Question: I want to display the x and y coordinates from an accelerometer on an image. I used QPainter to set up the image and the drawPoint function to draw the coordinate at the given point. When the new coordinate is drawn, I need to erase the old coordinate so that there is only one at a time. In the code below, I called drawCoordinate twice, what happens is the target image ends up with 2 coordinate points at 0,0 and 0.5,0.5 but ideally I would be left with the last drawn coordinate.
This is my first question on here so I hope my format is correct! Let me know if I need to fix anything to help with clarity.

'''
class Target(QWidget):
def __init__(self):
super().__init__()
self.drawing = False
self.image = QPixmap(r"Pictures arget_png_300.png")
self.setGeometry(0, 0, 300, 300)
self.resize(self.image.width(), self.image.height())
self.show()
def paintEvent(self, event):
painter = QPainter(self)
painter.drawPixmap(self.rect(), self.image)
def paintCoordinate(self, x, y):
painter = QPainter(self.image)
r = QRect(-1, -1, 2, 2)
painter.setWindow(r)
pen = QPen(Qt.black, 0.06, Qt.DotLine, Qt.RoundCap)
painter.setPen(pen)
painter.drawPoint(QPointF(x, y))
if __name__ == '__main__':
app = QApplication(sys.argv)
ex = Target()
ex.paintCoordinate(0, 0)
ex.paintCoordinate(0.5, 0.5)
sys.exit(app.exec_())
'''
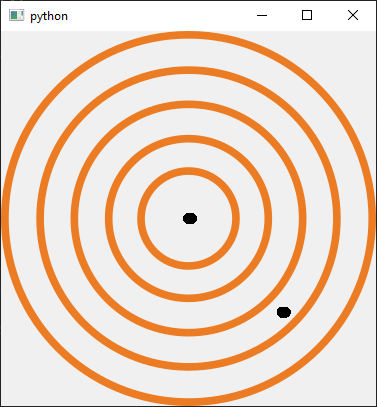
Answer: If you want only one point then don't modify the QPixmap but just do the painting in the paintEvent method:
'''
class Target(QWidget):
def __init__(self):
super().__init__()
self._pixmap = QPixmap()
self._coordinate = QPointF()
@property
def pixmap(self):
return self._pixmap
@pixmap.setter
def pixmap(self, pixmap):
self._pixmap = pixmap.copy()
self.update()
size = self.pixmap.size()
if size.isValid():
self.resize(size)
else:
self.resize(300, 300)
@property
def coordinate(self):
return self._coordinate
@coordinate.setter
def coordinate(self, point):
self._coordinate = point
self.update()
def paintEvent(self, event):
painter = QPainter(self)
painter.drawPixmap(self.rect(), self.pixmap)
r = QRect(-1, -1, 2, 2)
painter.setWindow(r)
pen = QPen(Qt.black, 0.06, Qt.DotLine, Qt.RoundCap)
painter.setPen(pen)
painter.drawPoint(self.coordinate)
if __name__ == "__main__":
app = QApplication(sys.argv)
ex = Target()
ex.pixmap = QPixmap(r"Pictures arget_png_300.png")
ex.coordinate = QPointF(0, 0)
ex.coordinate = QPointF(0.5, 0.5)
ex.show()
sys.exit(app.exec_())
'''